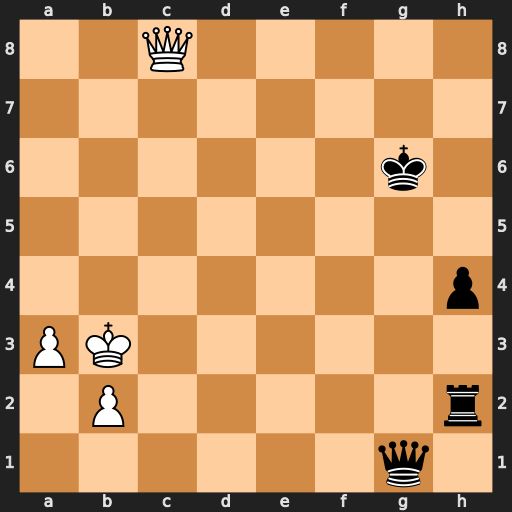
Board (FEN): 2Q5/8/6k1/8/7p/PK6/1P5r/6q1
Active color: w
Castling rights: -
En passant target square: -
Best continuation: Qg8+ Kf5 Qxg1